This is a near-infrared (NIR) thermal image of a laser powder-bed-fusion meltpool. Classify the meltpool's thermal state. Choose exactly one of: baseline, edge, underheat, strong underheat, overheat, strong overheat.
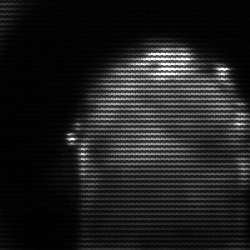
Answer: baseline